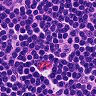
Metastatic tissue present: no